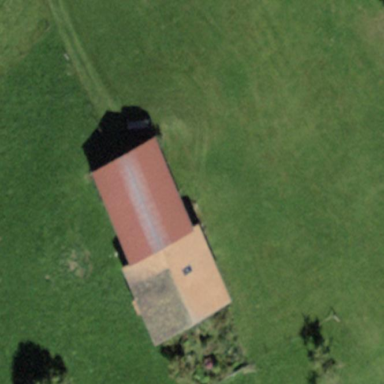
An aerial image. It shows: Farm building.